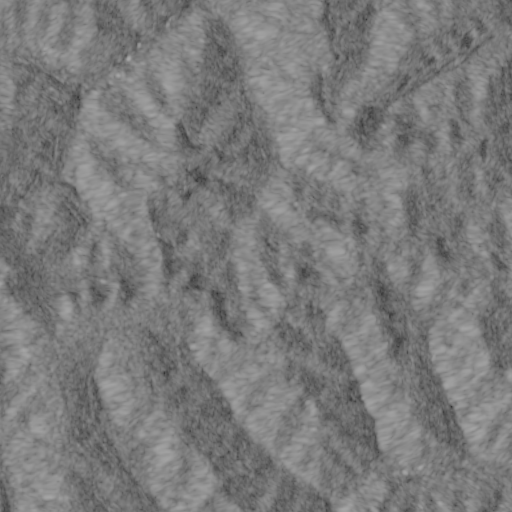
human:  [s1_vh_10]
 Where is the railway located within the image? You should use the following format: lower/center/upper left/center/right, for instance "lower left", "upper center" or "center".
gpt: The railway is located in the upper right of the image.
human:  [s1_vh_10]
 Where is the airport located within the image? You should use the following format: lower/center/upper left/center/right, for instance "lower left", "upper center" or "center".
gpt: There is no airport in the image.

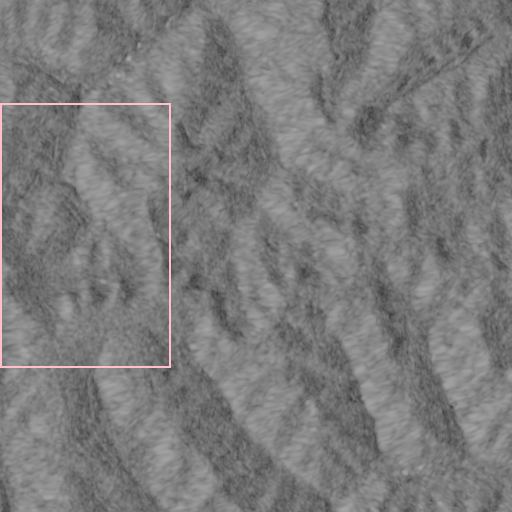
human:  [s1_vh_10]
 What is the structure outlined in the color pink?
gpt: The structure outlined in pink is a quarry.
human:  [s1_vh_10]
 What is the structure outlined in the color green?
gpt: There is no green outline.